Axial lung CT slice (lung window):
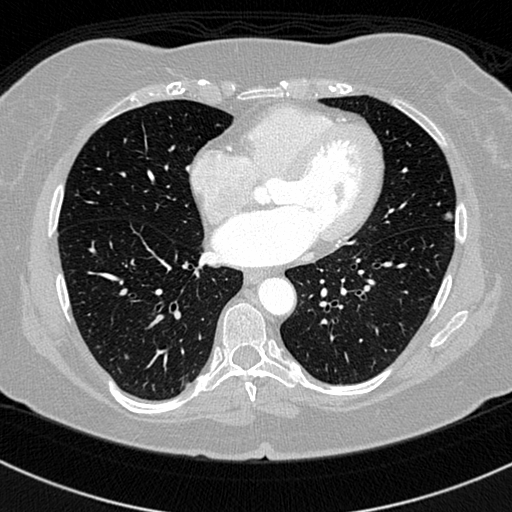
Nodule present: yes
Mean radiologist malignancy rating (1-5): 3.25